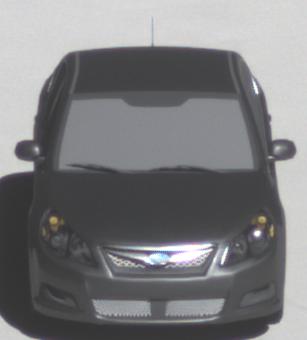
Make: Subaru
Model: Legacy 2.0R
Detailed model: Legacy (IV) Limousine
Model produced from: 2007/09
Model produced until: 2008/10
Doors: 4
Color: gray
Road condition: dry road
Daytime: midday
Contrast: high contrast